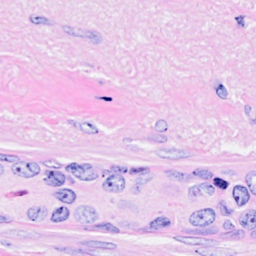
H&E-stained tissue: Breast